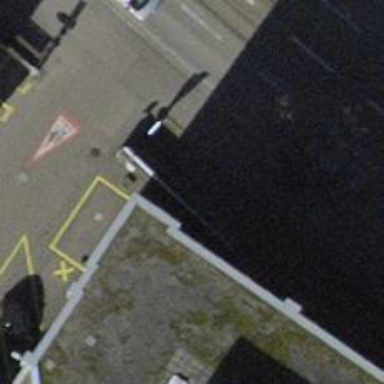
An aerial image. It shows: Bicycle parking facility.